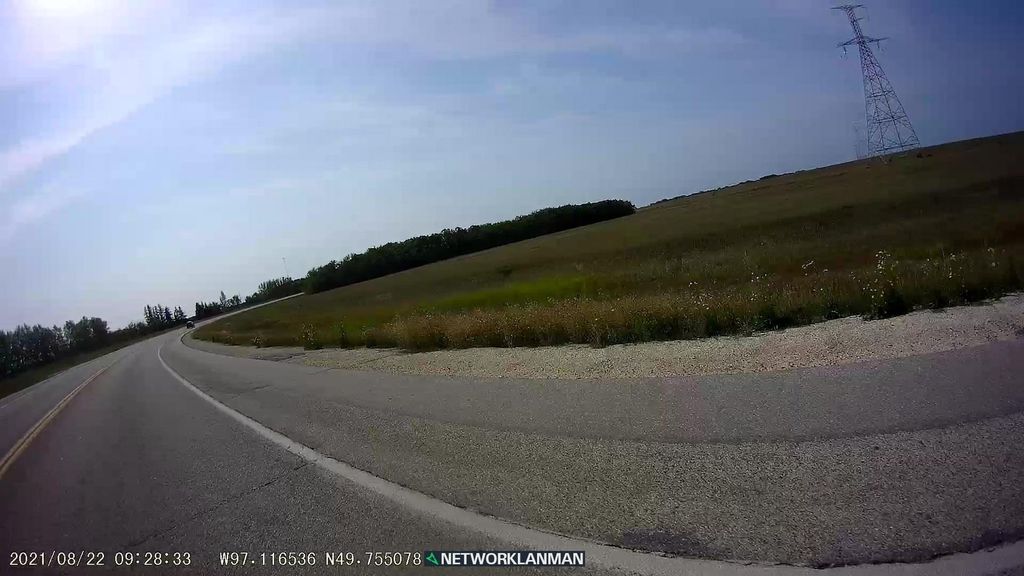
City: winnipeg